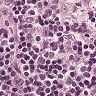
Metastatic tissue present: yes